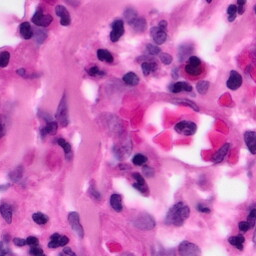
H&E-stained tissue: Pancreatic